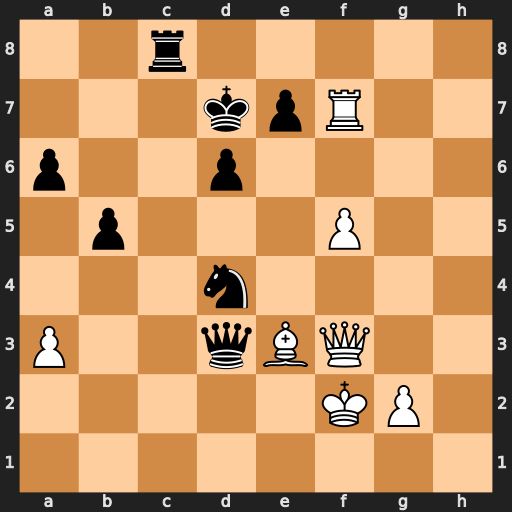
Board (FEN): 2r5/3kpR2/p2p4/1p3P2/3n4/P2qBQ2/5KP1/8
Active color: w
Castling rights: -
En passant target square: -
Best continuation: Qb7+ Rc7 Rxe7+ Kxe7 Qxc7+